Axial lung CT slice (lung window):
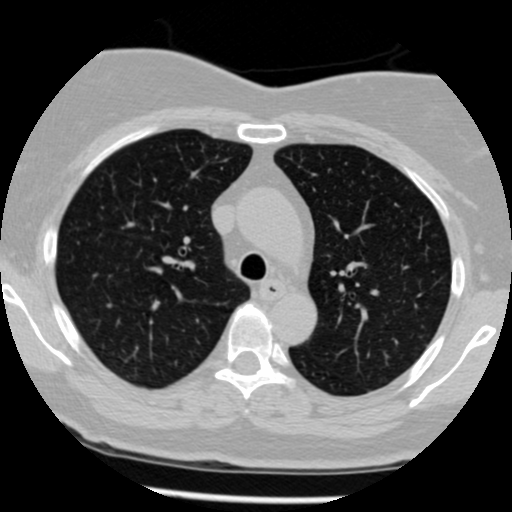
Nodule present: no